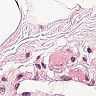
Metastatic tissue present: no